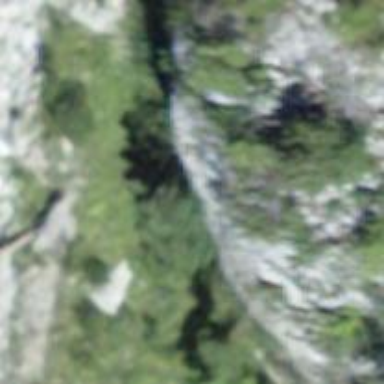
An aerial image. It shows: Natural cliff.